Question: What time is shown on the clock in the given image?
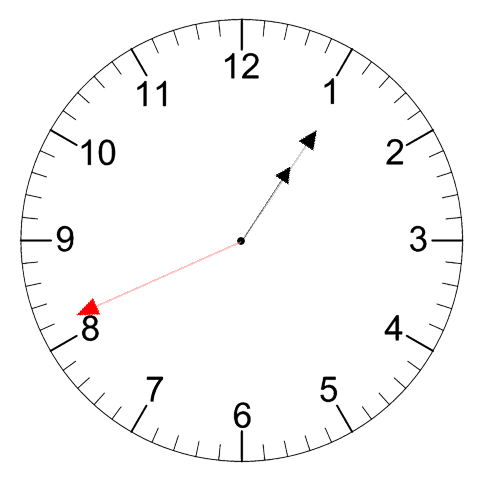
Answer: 01:05:41